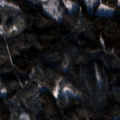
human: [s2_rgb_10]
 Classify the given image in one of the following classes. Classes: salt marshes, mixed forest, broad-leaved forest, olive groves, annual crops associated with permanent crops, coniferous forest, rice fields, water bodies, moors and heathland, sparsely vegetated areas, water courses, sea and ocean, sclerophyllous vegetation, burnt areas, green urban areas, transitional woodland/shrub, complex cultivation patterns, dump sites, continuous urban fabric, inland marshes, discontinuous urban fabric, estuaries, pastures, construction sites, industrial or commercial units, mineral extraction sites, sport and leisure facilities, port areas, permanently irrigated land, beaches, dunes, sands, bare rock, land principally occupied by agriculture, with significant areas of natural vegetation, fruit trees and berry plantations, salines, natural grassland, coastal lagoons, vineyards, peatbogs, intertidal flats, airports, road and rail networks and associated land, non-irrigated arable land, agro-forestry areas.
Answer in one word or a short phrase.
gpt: coniferous forest, mixed forest, transitional woodland/shrub